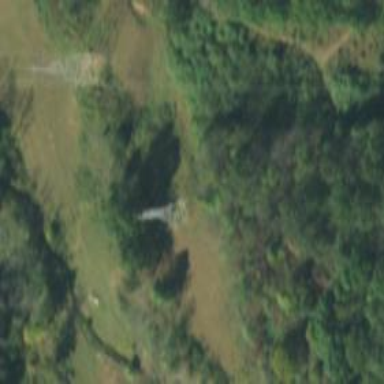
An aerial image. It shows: Lattice structure tower used for power distribution.